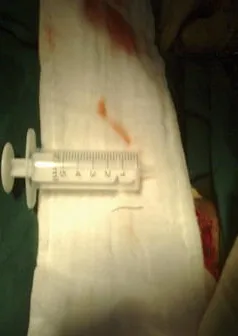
A fine wire (arrows), measuring 2.8 cm in length, was identified behind the right thyroid gland (b).
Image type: radiology (x_ray)